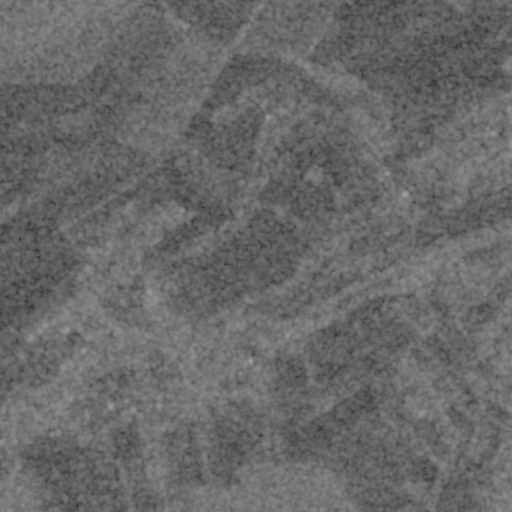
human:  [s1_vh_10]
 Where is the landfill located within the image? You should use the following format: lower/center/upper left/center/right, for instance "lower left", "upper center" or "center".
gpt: The landfill is located in the upper right of the image.
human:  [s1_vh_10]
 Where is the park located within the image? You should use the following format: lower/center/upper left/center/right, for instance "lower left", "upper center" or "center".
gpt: The park is located in the lower center of the image.
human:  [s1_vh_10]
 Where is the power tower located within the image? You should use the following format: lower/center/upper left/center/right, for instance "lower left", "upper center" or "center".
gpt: The power tower is located in the upper of the image.
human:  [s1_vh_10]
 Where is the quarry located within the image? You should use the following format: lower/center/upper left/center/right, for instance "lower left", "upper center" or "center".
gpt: The quarry is located in the upper center of the image.
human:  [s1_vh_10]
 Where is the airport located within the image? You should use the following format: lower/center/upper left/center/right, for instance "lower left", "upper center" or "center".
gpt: There is no airport in the image.

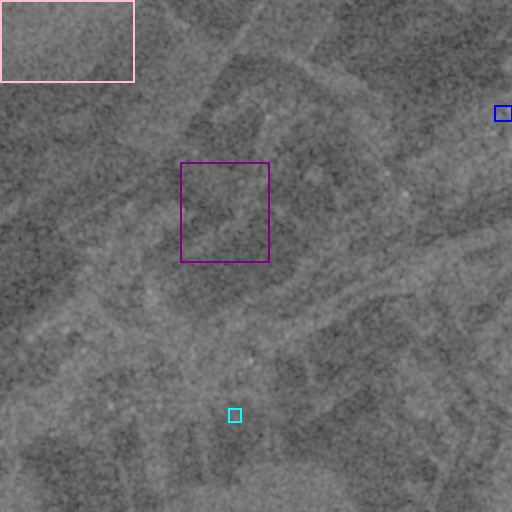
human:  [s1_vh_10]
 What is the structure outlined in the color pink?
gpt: The structure outlined in pink is a crop field.
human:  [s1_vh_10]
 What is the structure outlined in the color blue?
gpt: The structure outlined in blue is a landfill.
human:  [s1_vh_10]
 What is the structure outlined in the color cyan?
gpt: The structure outlined in cyan is a park.
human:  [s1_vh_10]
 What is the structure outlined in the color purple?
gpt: The structure outlined in purple is a quarry.
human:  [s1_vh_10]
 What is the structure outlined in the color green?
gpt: There is no green outline.